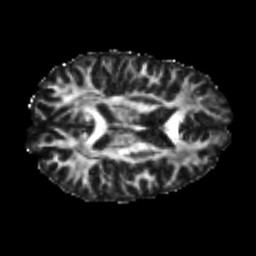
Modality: FA
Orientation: axial
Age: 24
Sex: male
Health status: healthy
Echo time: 0.074 s